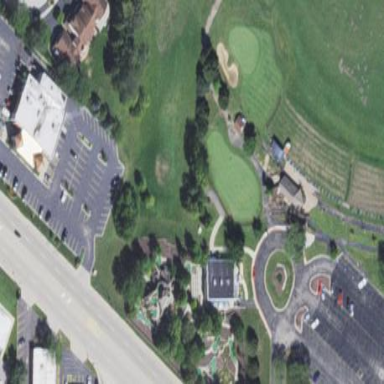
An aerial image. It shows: Miniature golf leisure land.